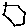
Label: hexagon